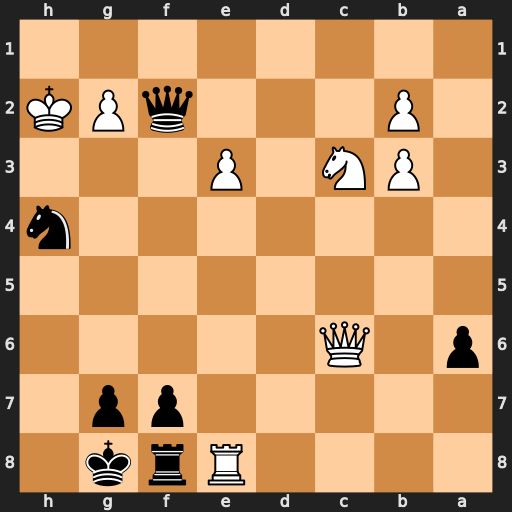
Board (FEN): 4Rrk1/5pp1/p1Q5/8/7n/1PN1P3/1P3qPK/8
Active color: b
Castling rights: -
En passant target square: -
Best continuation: Nf3+ Qxf3 Qh4+